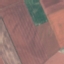
Label: AnnualCrop